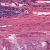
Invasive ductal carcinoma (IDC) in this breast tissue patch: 0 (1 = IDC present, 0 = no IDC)